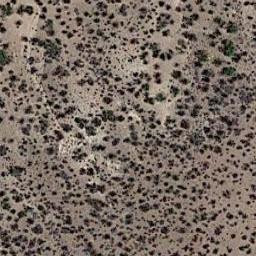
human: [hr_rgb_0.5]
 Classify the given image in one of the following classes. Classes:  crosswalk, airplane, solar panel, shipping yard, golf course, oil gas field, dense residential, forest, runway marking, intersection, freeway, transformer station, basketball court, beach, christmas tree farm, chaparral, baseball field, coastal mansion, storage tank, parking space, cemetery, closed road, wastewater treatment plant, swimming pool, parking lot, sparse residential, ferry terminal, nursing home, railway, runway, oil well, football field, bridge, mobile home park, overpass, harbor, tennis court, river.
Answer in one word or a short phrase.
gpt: chaparral